Question: <URL>:
'''
<div class="combobox">
<input type="text" value="" name="brand" class="text" id="brand">
<span class="dropdown_btn"></span>
</div>
'''
'''
.combobox {
margin: 0;
padding: 0;
vertical-align: middle;
}
.combobox input {
height: 20px;
line-height: 20px;
margin: 0;
padding: 0;
}
.combobox .dropdown_btn {
width: 18px;
height: 20px;
margin-left: -20px;
display: inline-block;
cursor: pointer;
background-color: blue;
}
'''
But it comes out like this:

I don't know where the gap is coming from; why isn't the text input snug against its container div like the blue button is?
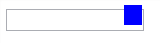
Answer: Try setting the 'vertical-align:top' to 'input'
<URL>
'''
.combobox {
margin: 0;
padding: 0;
}
.combobox input {
margin: 0;
padding: 0;
height: 20px;
vertical-align: top;
}
.combobox .dropdown_btn {
width: 20px;
height: 24px;
margin-left: -20px;
display: inline-block;
cursor: pointer;
background-color: blue;
}
'''
'''
<div class="combobox">
<input type="text" value="" name="brand" class="text" id="brand">
<span class="dropdown_btn"></span>
</div>
'''